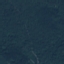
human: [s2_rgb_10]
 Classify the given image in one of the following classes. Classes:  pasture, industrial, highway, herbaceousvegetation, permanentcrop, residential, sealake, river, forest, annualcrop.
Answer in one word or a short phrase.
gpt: Forest